Field crop: maize
Growth stage: 2
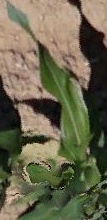
Species: maize